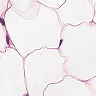
Metastatic tissue present: no